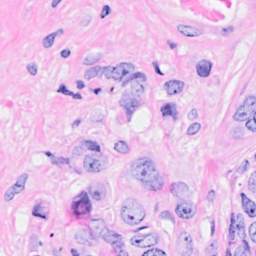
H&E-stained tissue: Breast